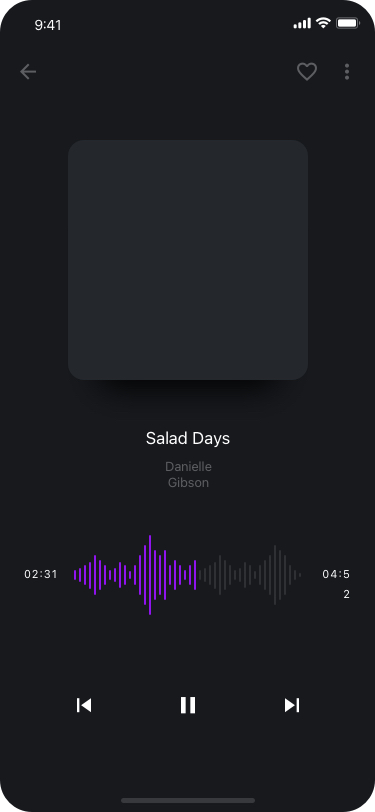
Text in this UI design:
02:31
04:52
Salad Days
Danielle Gibson